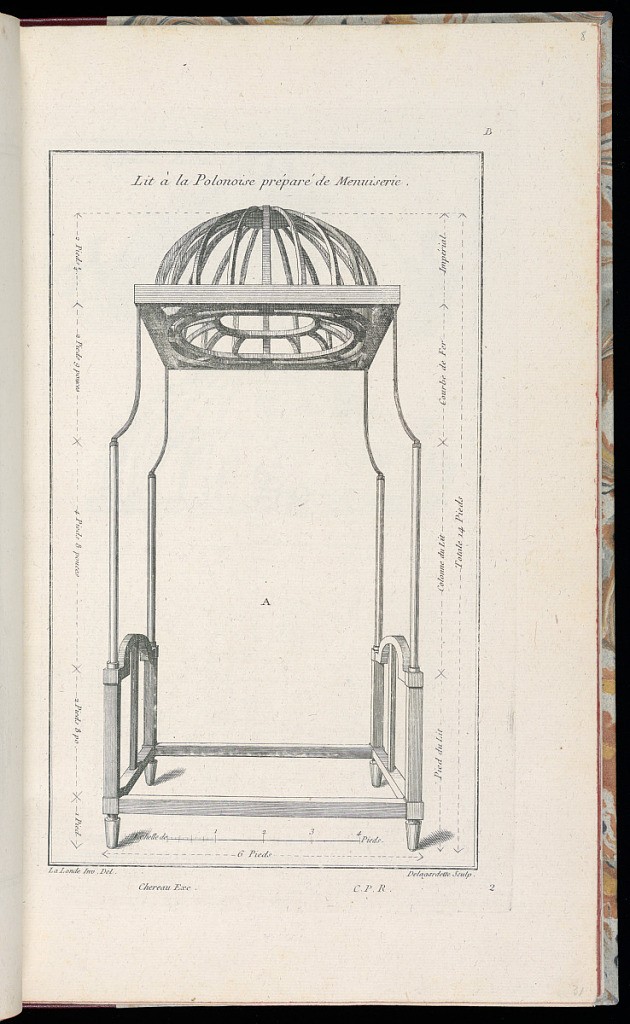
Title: Lit à la Polonoise préparé de Menuiserie
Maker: Richard de Lalonde, French, active 1780–96
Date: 1775-1788
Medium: Etching on off-white laid paper
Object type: Print
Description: Designs for the joinery for the "lit à la Polonoise" (1921-6-279-7), including for the canopy and frame. The plate is signed and numbered.